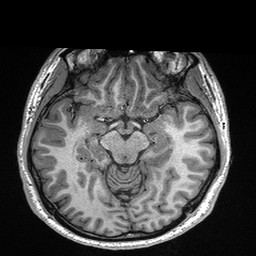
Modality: T1w
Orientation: coronal
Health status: healthy
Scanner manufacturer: siemens
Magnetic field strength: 3 T
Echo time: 0.00298 s